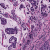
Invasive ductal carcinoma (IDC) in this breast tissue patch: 0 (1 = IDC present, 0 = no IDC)